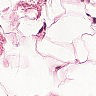
Metastatic tissue present: no